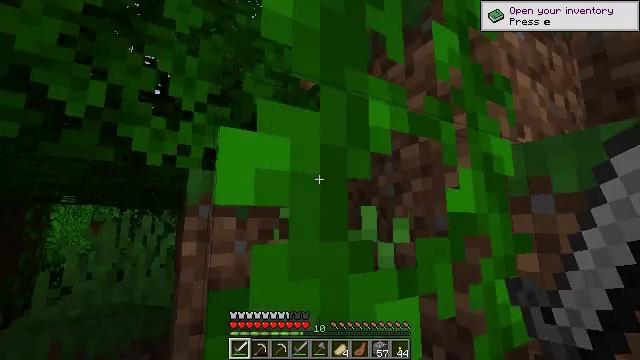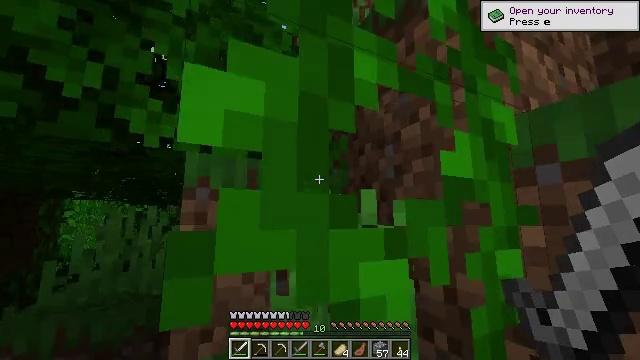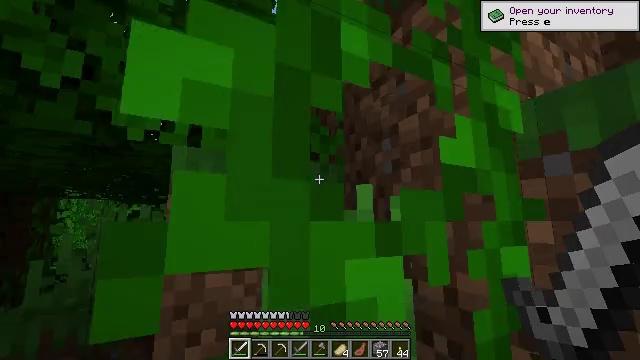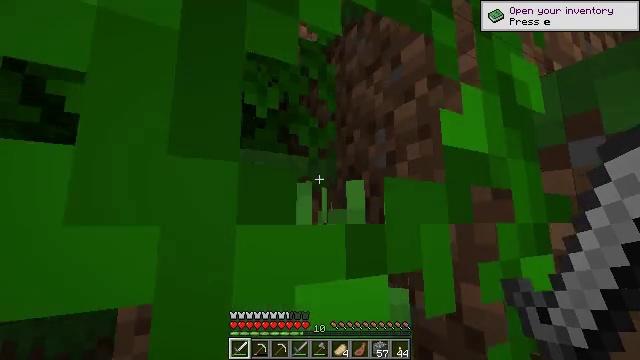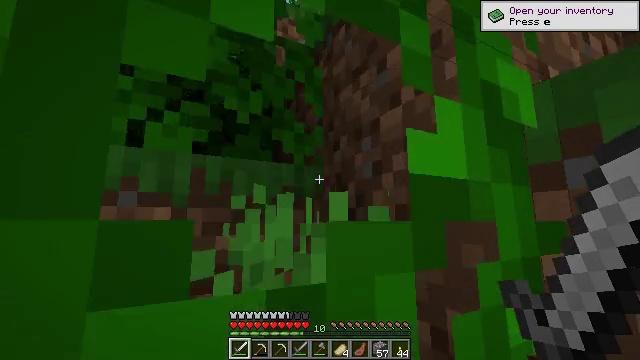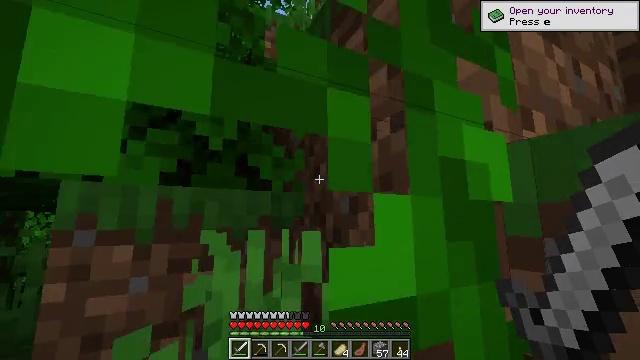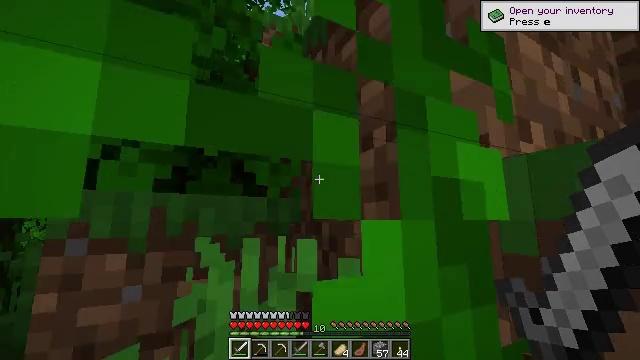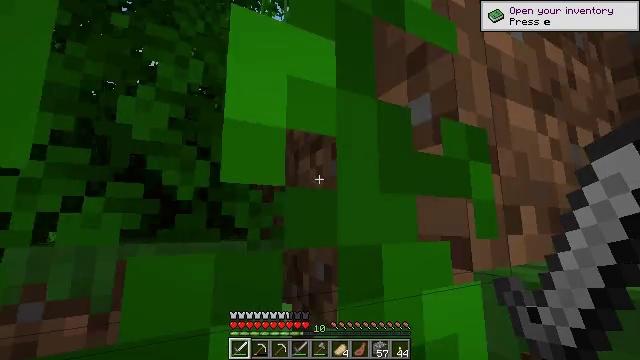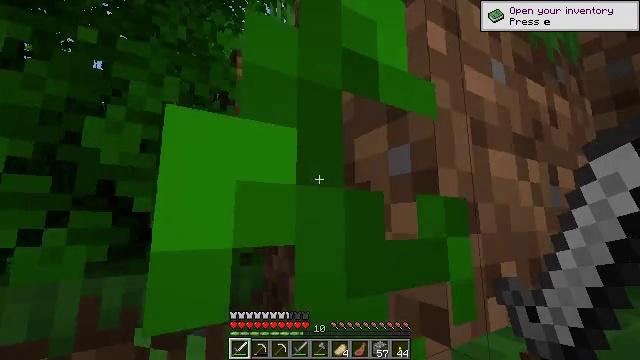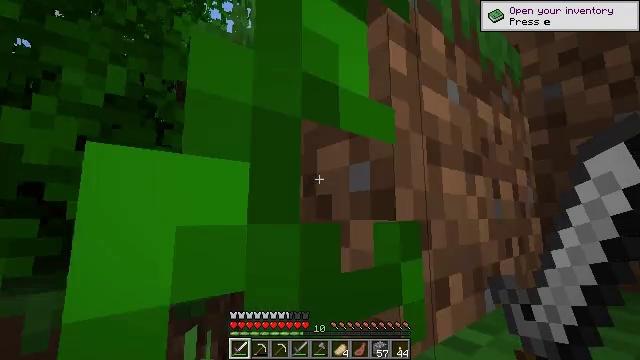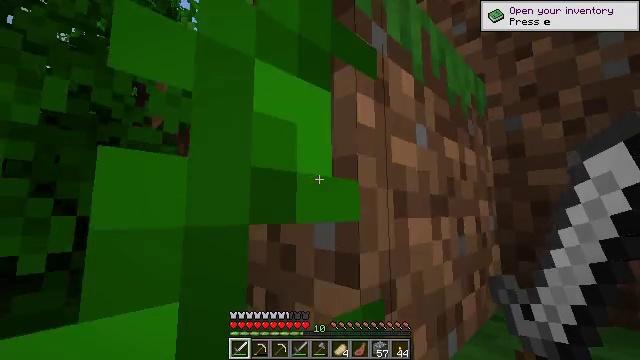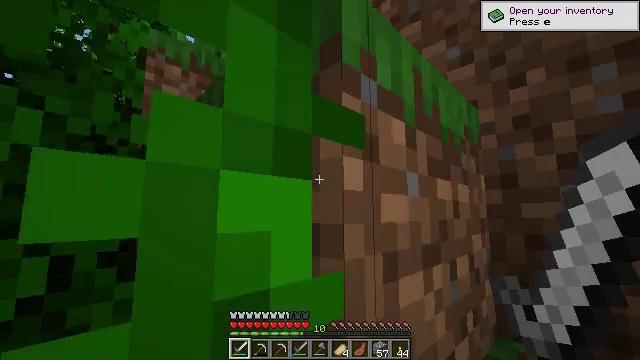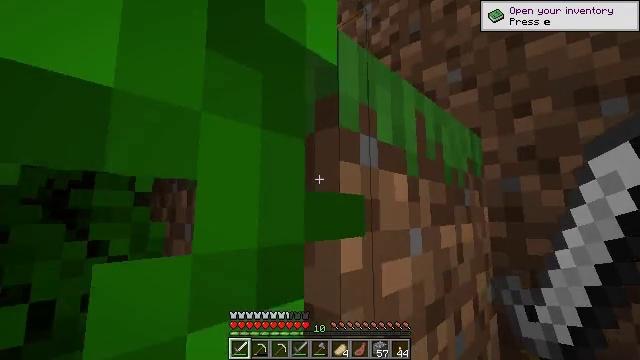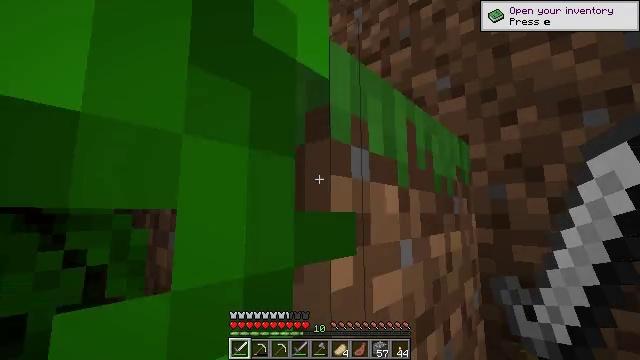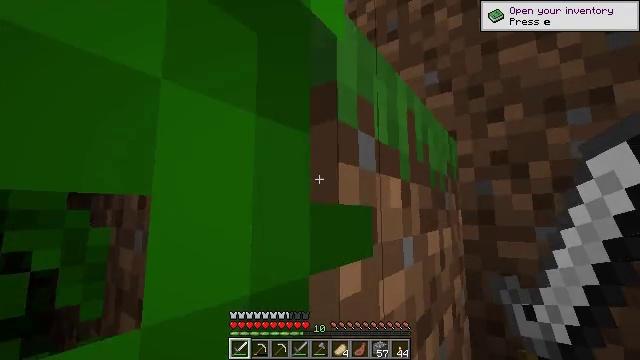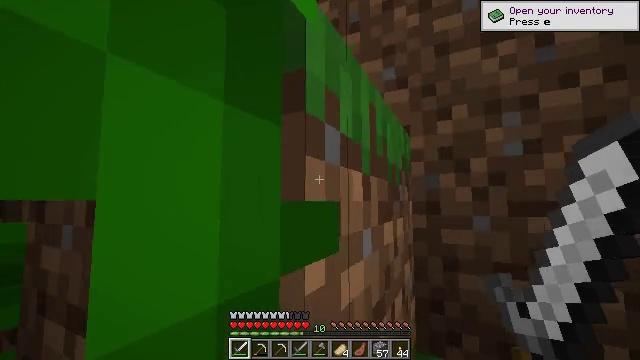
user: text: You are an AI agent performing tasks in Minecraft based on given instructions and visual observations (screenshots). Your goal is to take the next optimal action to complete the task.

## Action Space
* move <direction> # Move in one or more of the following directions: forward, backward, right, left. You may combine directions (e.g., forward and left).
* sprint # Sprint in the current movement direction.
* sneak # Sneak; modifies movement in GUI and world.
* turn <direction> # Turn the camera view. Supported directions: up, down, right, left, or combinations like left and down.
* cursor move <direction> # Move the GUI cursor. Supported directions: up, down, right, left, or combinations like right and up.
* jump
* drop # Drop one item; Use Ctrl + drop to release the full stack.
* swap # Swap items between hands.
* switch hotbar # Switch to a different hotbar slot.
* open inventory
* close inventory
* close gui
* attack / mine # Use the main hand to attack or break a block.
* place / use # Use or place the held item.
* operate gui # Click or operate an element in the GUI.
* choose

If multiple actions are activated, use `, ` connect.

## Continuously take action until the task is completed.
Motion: motion action
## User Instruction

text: Dig up the grass block for dirt.
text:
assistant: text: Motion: move forward, turn left
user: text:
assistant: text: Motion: move forward
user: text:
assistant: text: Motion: move forward
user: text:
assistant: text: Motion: move forward
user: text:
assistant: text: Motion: move forward
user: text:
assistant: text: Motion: move forward and move left, jump
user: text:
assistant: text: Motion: move forward and move left, jump
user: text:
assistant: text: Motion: move forward and move left, turn right, jump
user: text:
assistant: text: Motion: move forward and move left, turn right and down, jump
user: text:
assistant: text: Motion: move forward and move left, turn right
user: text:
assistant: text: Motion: move forward and move left, turn right
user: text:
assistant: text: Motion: move forward and move left
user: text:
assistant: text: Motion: move forward and move left, turn right
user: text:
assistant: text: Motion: move forward and move left, turn right
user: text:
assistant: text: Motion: move forward and move left, turn right and down
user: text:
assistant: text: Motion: move forward and move left, turn right
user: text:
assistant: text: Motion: move forward and move left
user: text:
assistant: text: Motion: move forward and move left, turn right
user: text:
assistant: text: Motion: move forward and move left
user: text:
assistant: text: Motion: move forward and move left
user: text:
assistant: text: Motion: move forward and move left, turn right
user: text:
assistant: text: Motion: move forward and move left
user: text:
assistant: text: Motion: move forward and move left, turn right and down
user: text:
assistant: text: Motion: move forward and move left, turn right and down
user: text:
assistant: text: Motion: turn right and down, attack / mine
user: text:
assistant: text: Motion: turn right, attack / mine
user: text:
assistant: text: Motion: turn right, attack / mine
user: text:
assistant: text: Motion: turn right and up, attack / mine
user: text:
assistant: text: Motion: attack / mine
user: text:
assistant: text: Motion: attack / mine